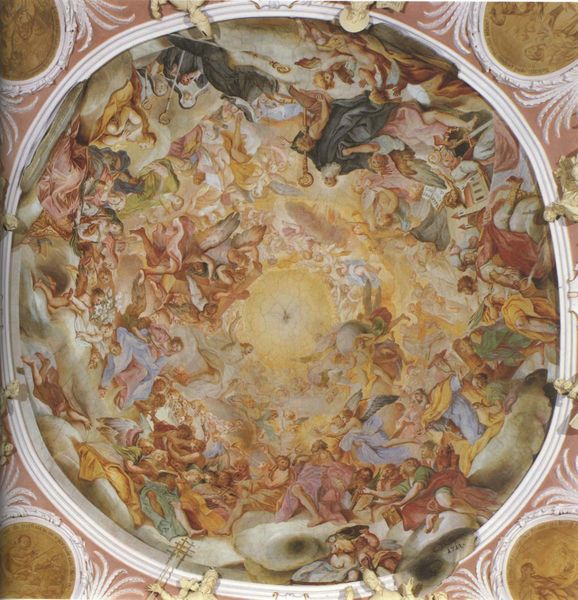
Titel: Deckenfresken aus Sankt Jakob in Ensdorf
Künstler: Cosmas Damian Asam
Standort: Ensdorf, ehem. Benediktiner-Klosterkirche St. Jakob (EU - D - Bayern)
Schlagwörter: blau, himmel, weiß, wolken, gelb, rot, versammlung, barock, kirche, sonne, decke, engel, kuppel, arch, blue, church, crowd, men, palace, people, red, sword, white, women, black, gold, painting, wall, yellow, ornamente, picture, pink, angel, angels, cloud, clouds, gods, heaven, klassizismus, man, naked, sky, building, sun, baroque, feet, heilige, deckengemälde, fresko, light, color, battle, beard, monument, wings, children, cupid, italy, human, arms, dome, history, renaissance, jesus, square, ceiling, art, colorful, statues, heavens, religion, circle, legs, war, horse, god, heiliger geist, christ, fresco, paint, deckenfresko, shepard, humans, christian, christianity, rococo, gewoelbe, saints, stick, round, gott, evil, border, mural, trumpet, chapel, rom, swings, nuns, center, bibel, epic, italien, demons, nun, roccoco, sphere, italian renaissance, limbs, renessance, tribute, good, statures, sisteen chapel, freske, art], paradies, fresce, italienisch, darstellung, romanismus, jüngestes gericht, bordüre, cileing, chapel michelangelo heaven italy, basoon, fauferstehung